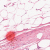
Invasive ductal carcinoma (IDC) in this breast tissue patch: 0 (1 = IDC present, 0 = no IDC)